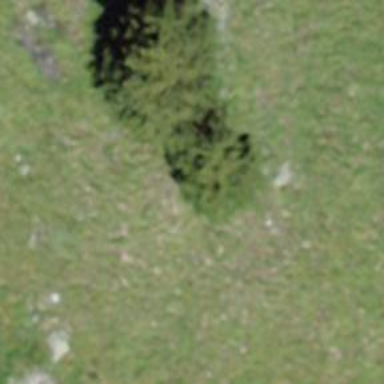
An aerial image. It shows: Needle-leaved tree in nature.